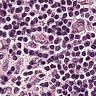
Metastatic tissue present: no